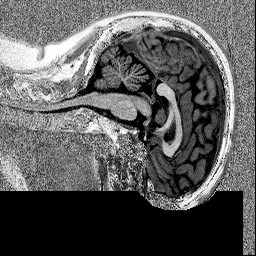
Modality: MP2RAGE
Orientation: sagittal
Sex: female